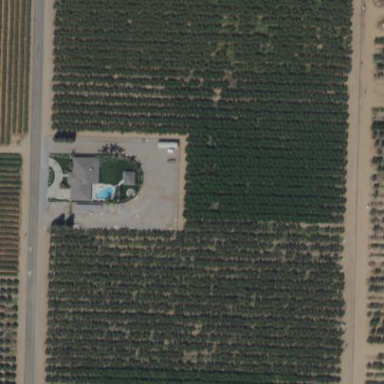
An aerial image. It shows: Orchard filled with peach trees.